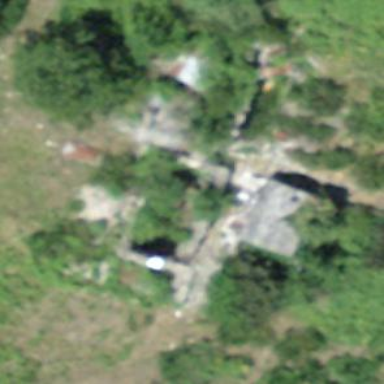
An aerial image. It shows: Historic building now in ruins.